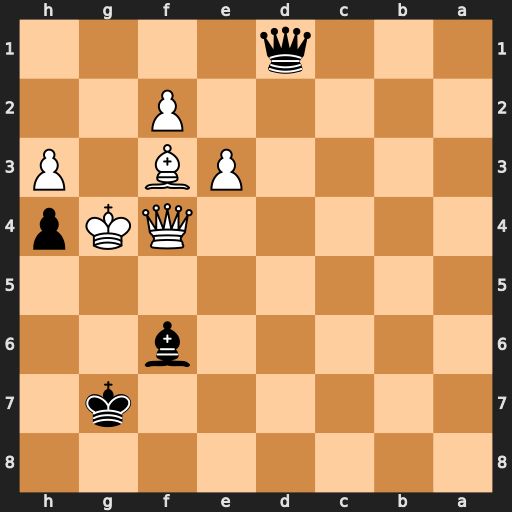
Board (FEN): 8/6k1/5b2/8/5QKp/4PB1P/5P2/3q4
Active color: b
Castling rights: -
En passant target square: -
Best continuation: Qg1+ Kf5 Qg6+ Ke6 Bg5+